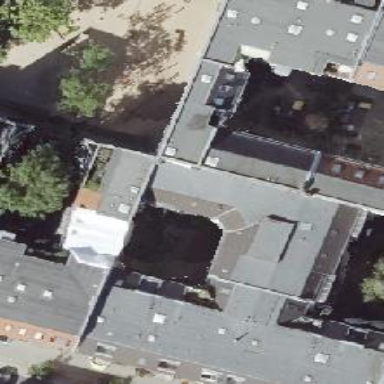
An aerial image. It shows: Apartment building with double saltbox roof shape.